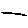
Label: line